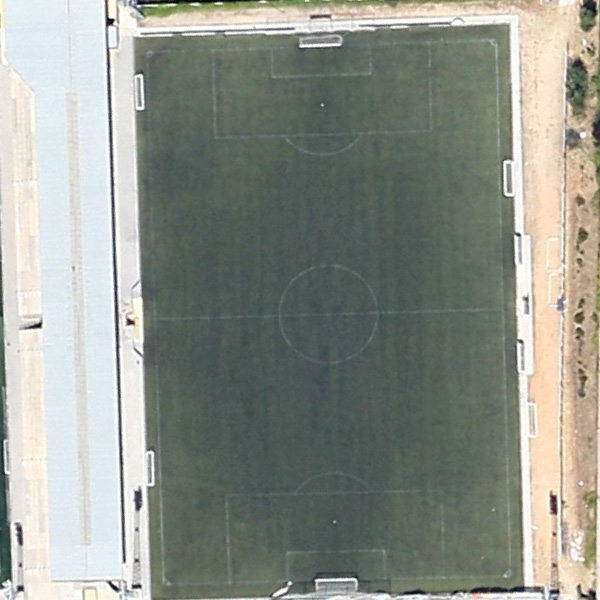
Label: Playground